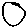
Label: circle